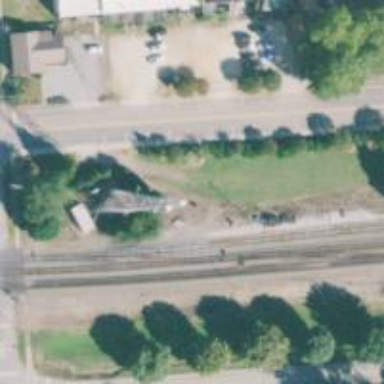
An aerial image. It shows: Railway track.